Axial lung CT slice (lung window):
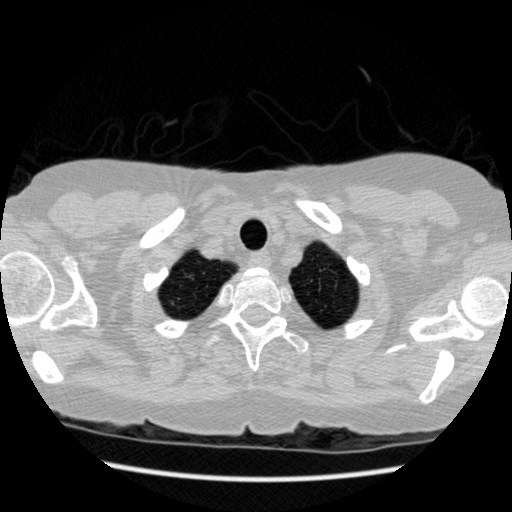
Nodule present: no